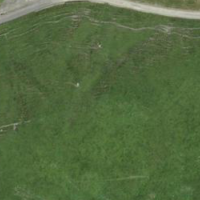
EUNIS habitat code: 24
Species observed at this site:
Pinguicula vulgaris